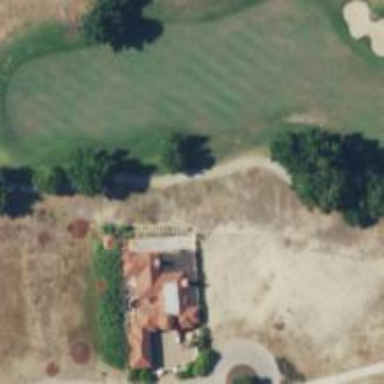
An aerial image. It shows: Service road used as golf cart path.